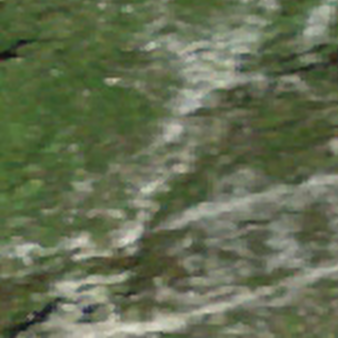
Label: other